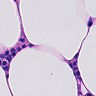
Metastatic tissue present: no